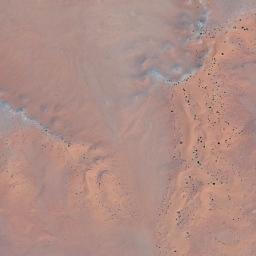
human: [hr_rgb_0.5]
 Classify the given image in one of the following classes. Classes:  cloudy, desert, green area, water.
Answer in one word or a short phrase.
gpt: desert